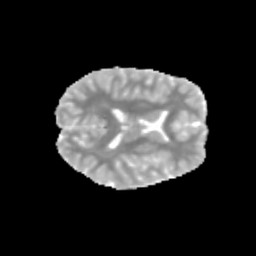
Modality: MD
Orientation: axial
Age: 11
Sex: male
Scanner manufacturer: siemens
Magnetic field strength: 3 T
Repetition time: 3.8 s
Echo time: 0.07 s